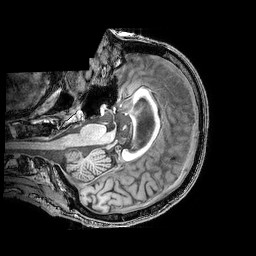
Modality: T1w
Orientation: axial
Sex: male
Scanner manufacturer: philips
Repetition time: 0.008247 s
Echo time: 0.00378 s